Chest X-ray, PA view. Patient: 56 years old, sex F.
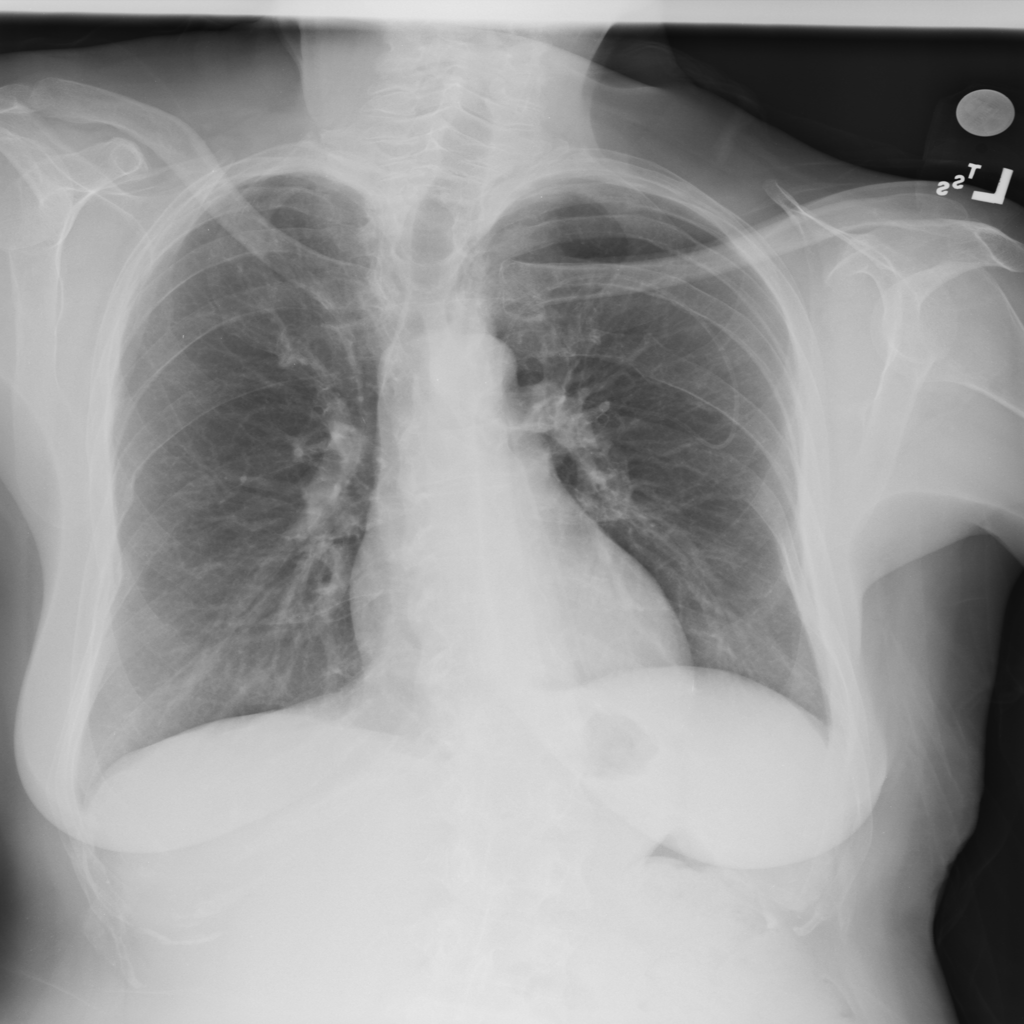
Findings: No Finding